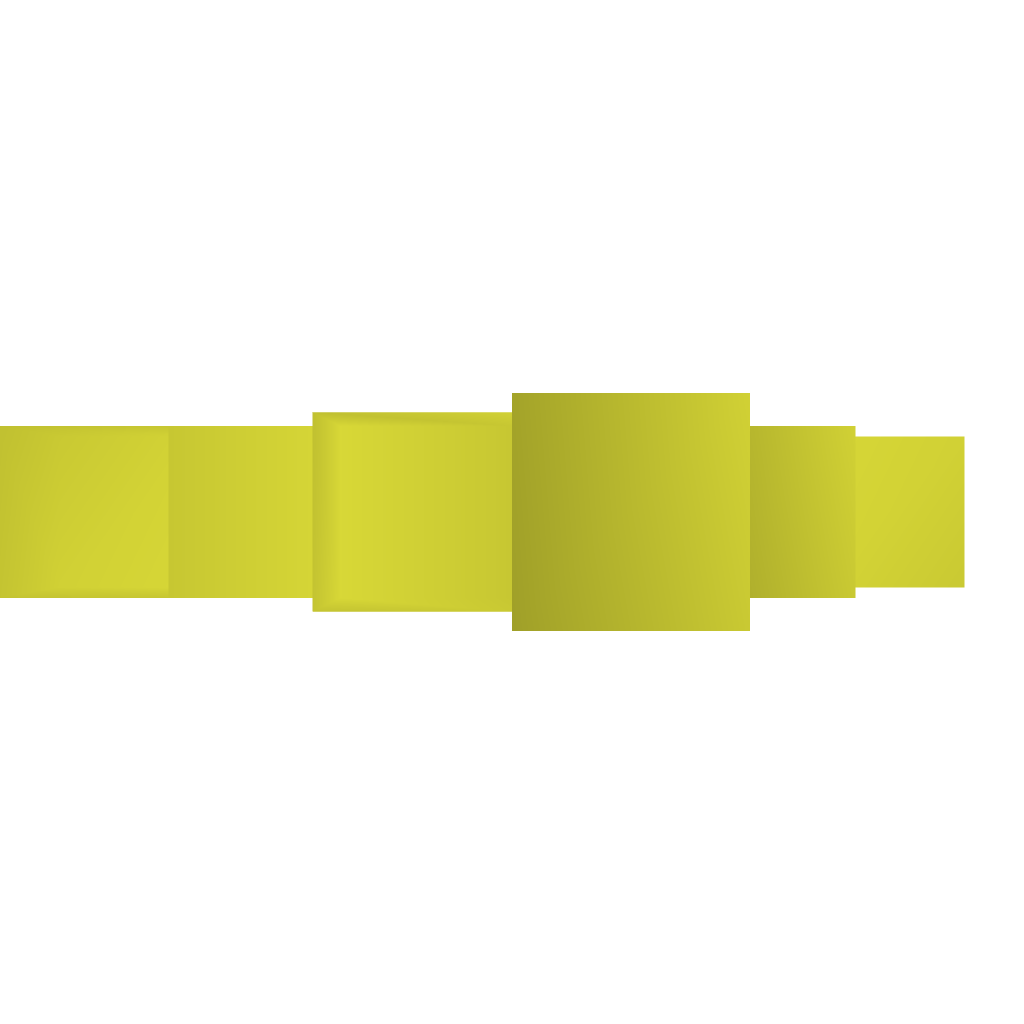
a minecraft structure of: Clock Timer (Long) bad low quality